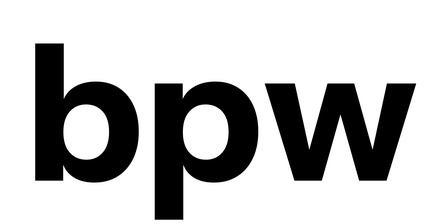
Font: InstrumentSans_Bold